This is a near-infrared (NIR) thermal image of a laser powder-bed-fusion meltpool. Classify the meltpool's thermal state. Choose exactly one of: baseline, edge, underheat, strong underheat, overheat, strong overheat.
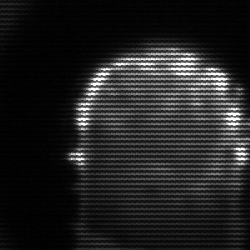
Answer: baseline